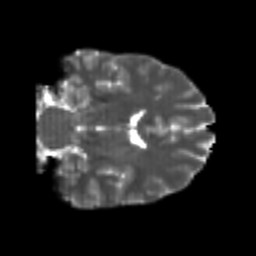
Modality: T2w
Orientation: coronal
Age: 24
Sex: male
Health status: healthy
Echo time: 0.074 s